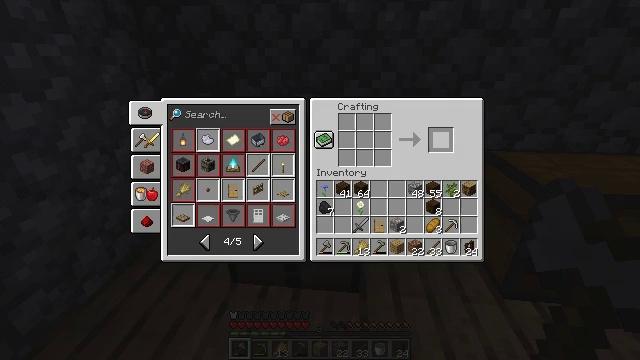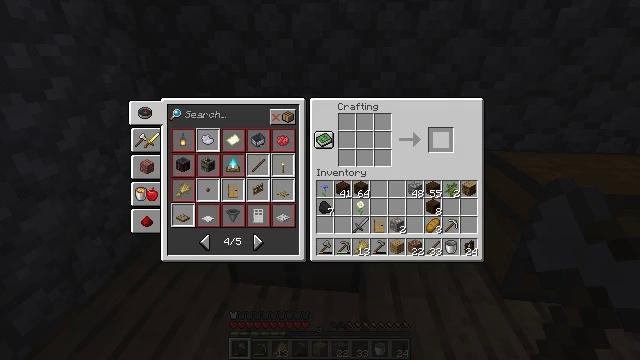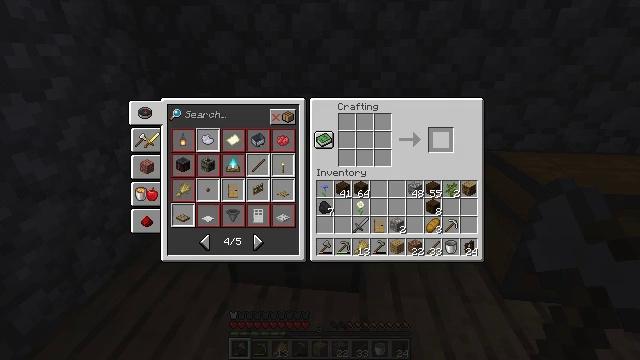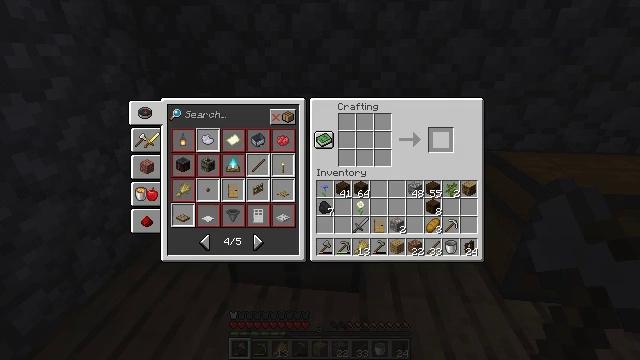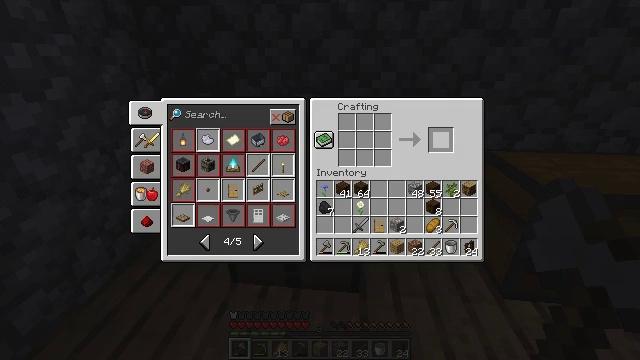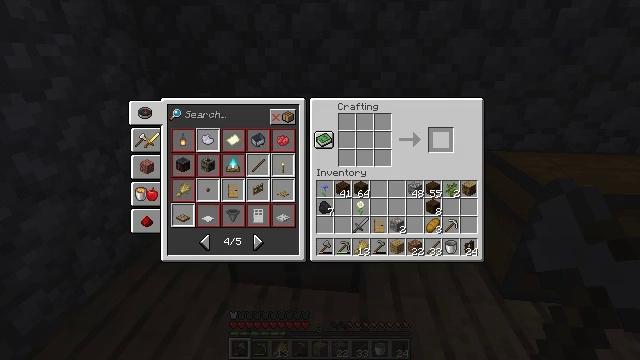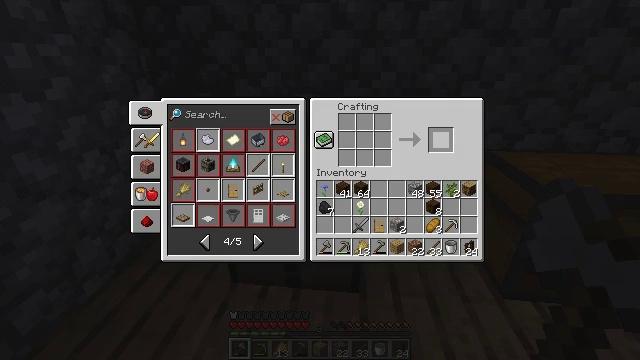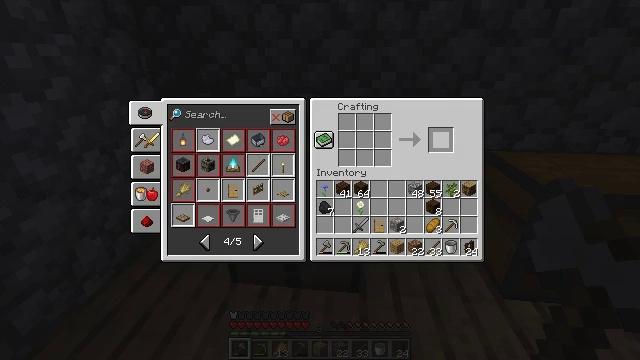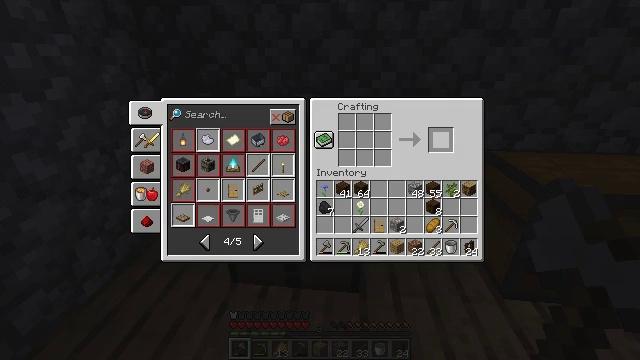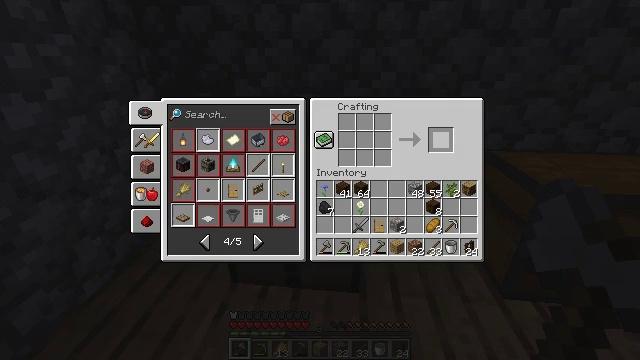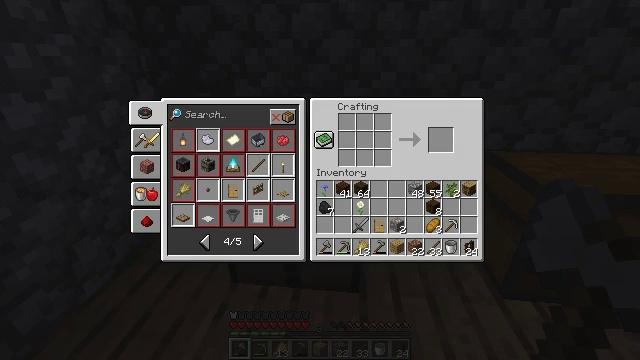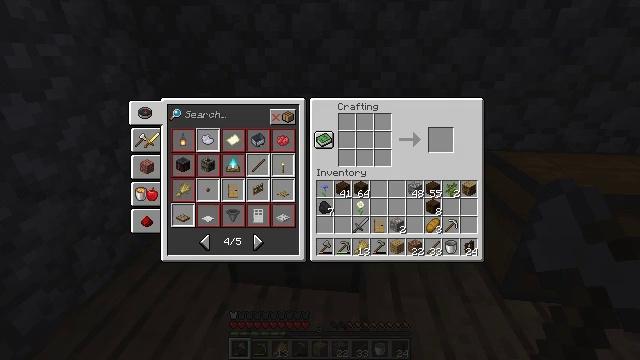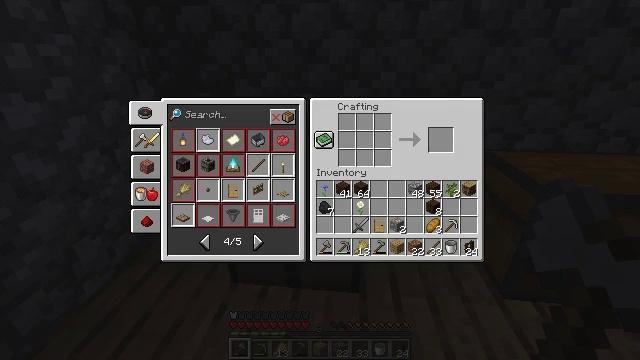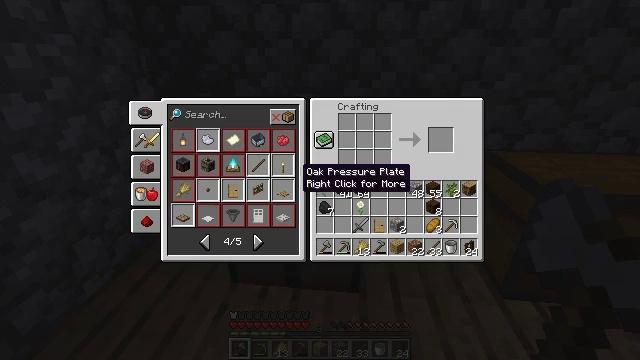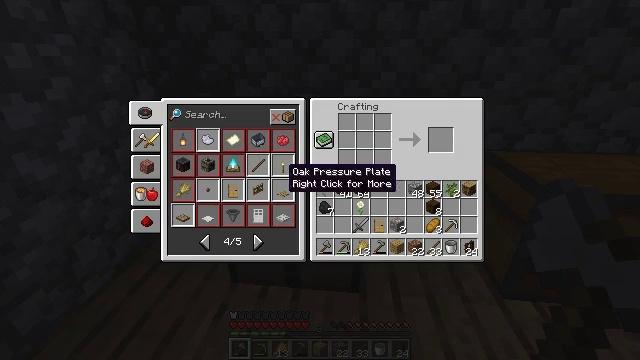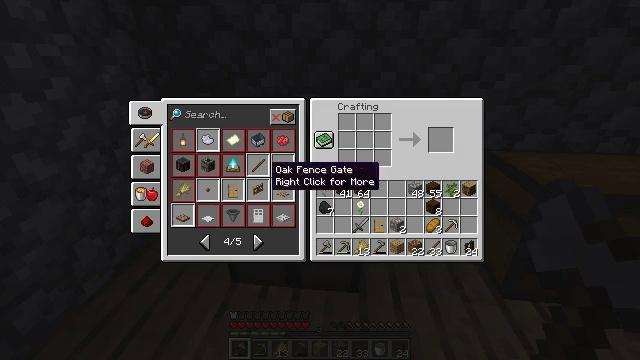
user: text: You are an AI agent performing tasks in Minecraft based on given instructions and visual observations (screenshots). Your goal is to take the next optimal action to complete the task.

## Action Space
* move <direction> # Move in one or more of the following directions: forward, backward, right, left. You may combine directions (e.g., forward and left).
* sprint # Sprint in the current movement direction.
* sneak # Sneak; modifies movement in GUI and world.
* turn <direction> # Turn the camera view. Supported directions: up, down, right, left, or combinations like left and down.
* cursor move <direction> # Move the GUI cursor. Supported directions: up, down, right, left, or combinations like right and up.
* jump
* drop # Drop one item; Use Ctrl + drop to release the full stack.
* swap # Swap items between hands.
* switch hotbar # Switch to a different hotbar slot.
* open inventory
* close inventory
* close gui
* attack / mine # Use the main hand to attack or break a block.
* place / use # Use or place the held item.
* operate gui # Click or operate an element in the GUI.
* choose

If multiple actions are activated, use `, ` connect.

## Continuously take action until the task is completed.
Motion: motion action
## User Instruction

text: Build a dark oak fence in the crafting grid.
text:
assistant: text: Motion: sneak, open gui
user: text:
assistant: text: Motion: sneak
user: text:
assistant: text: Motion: sneak
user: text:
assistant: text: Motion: sneak
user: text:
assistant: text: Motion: sneak
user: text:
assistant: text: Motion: sneak
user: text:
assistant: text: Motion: no_op
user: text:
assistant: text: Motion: no_op
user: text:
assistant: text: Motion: cursor move left
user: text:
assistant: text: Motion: cursor move left and down
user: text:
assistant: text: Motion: cursor move left and down
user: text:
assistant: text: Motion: cursor move left
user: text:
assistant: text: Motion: cursor move left
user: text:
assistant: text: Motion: cursor move left
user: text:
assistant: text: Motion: cursor move left
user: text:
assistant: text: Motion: cursor move left
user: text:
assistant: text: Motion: cursor move left
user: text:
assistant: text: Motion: cursor move left
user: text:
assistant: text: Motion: no_op
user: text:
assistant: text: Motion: no_op
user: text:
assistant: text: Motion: cursor move down
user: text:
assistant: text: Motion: cursor move down
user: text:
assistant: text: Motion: no_op
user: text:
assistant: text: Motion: cursor move left
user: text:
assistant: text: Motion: cursor move left
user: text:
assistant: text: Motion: cursor move left
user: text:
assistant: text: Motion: cursor move left and up
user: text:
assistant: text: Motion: cursor move up
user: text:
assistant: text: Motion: cursor move right and up
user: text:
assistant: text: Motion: cursor move right and up